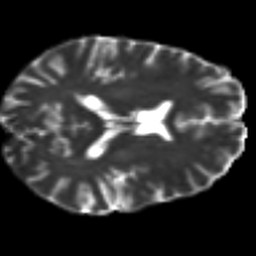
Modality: T2w
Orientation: axial
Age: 48
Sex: male
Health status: ill
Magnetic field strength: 3 T
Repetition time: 9 s
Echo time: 0.093 s